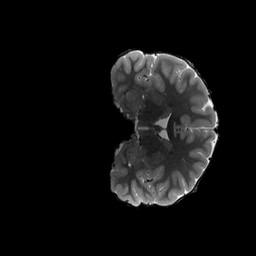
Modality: T2w
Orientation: coronal
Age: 20
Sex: male
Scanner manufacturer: siemens
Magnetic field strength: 3 T
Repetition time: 3.2 s
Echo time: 0.564 s